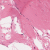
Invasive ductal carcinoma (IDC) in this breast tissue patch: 0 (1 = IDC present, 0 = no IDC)